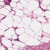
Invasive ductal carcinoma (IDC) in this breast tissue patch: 1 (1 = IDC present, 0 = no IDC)